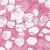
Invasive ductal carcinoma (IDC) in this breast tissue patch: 0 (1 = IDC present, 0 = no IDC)